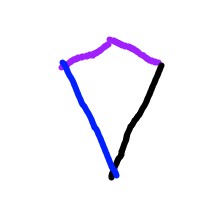
Shape: kite